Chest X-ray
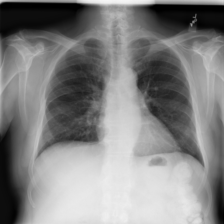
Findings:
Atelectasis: negative
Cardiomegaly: negative
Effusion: negative
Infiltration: negative
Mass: negative
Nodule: negative
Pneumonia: negative
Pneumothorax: negative
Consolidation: negative
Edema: negative
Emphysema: negative
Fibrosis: negative
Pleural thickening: negative
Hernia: negative